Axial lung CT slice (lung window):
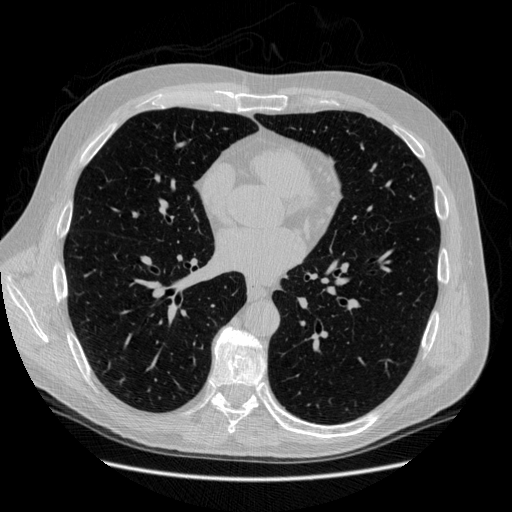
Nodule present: no